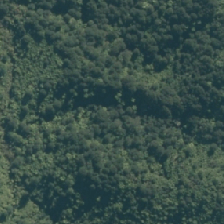
Land cover: manuka_kanuka